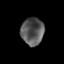
Tissue: prostate
Cell type: T cells
Senescence score: 0.2596
Nuclear area (px): 615
Mean DAPI intensity: 87.205